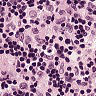
Metastatic tissue present: no